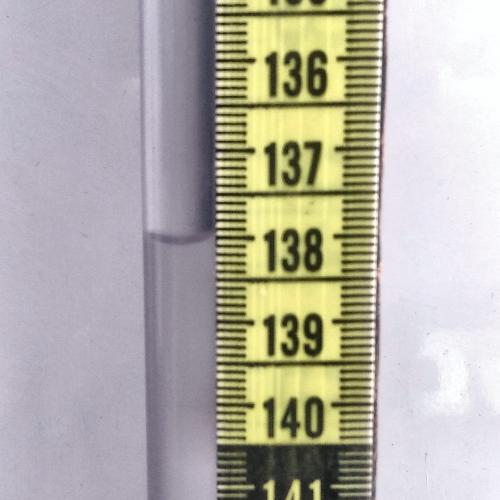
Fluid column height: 138.0 cm